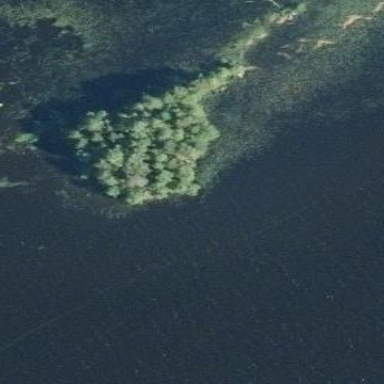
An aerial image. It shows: Island.